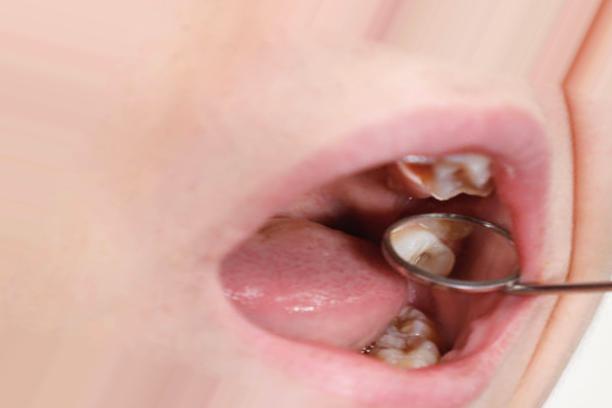
Condition: Caries